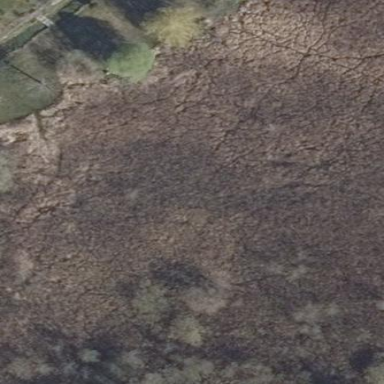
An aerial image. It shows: Beautiful wet meadow natural wetland.